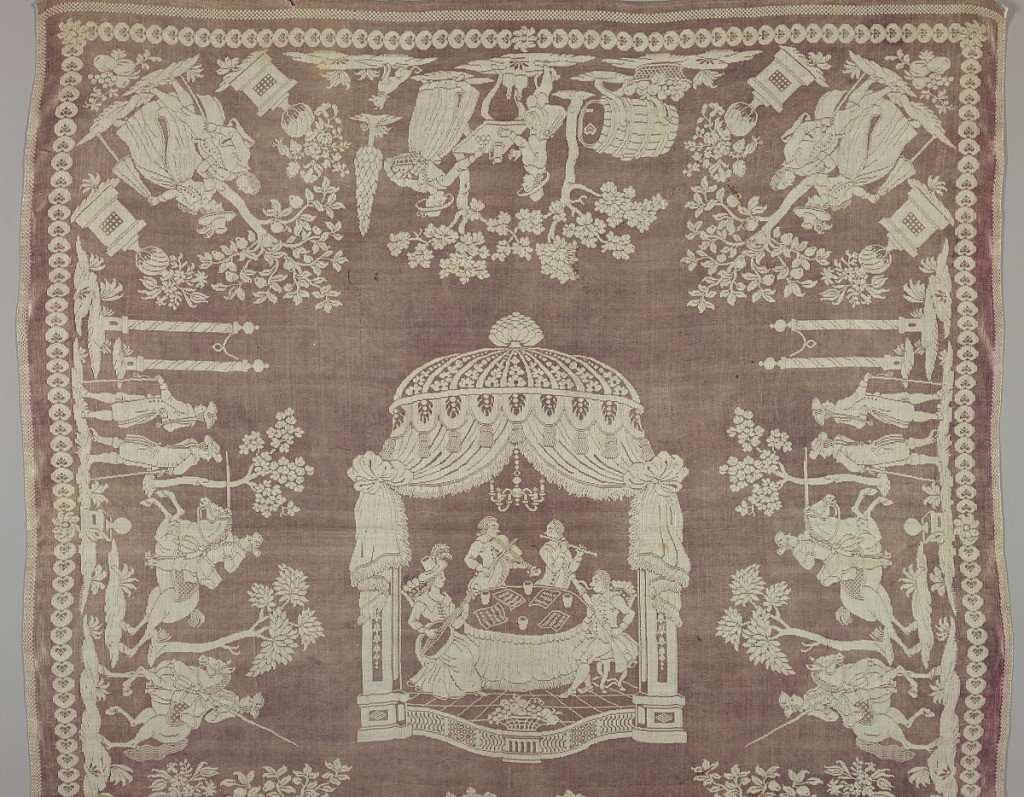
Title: Tablecloth
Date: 18th century
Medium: linen warp, silk weft Technique: damask with satin weave
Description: Tablecloth of white linen and light purple silk damask. Central design of four musicians at a table under a canopy. Maid and youth in each corner. Group of hunters are on opposite sides while and a man and woman stand by a table on the other two sides.